Interaction volume radius: 10 \u00c5
Interaction volume height: 20 \u00c5
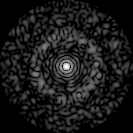
Disorder parameter: 0.8434